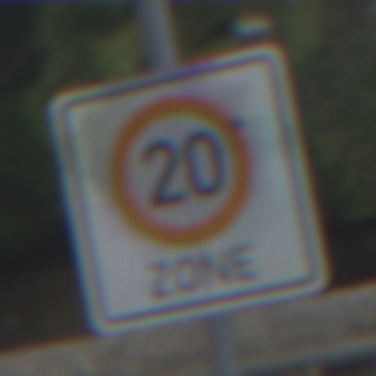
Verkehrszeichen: BeginnZone20
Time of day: MorningAfternoon
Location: Outdoor (Suburban)
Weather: PartlyCloudy
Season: NotSpecified
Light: Natural